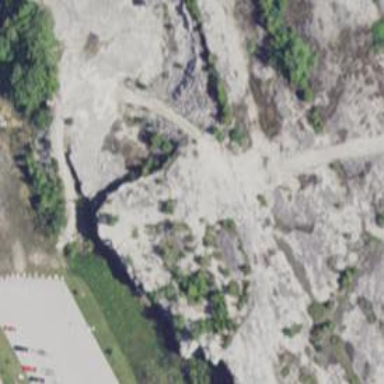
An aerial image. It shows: Quarry area.